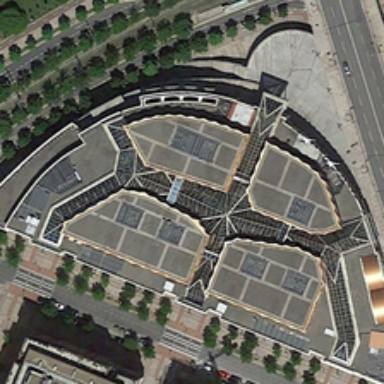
Several buildings with green trees are around a semi-circle building .